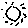
Label: sun